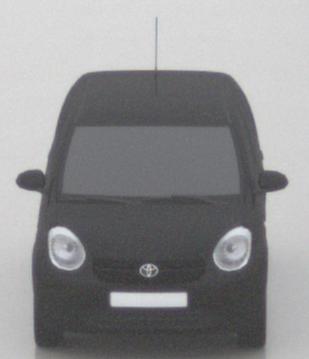
Make: Toyota
Model: Passo
Detailed model: Toyota Passo X Yururi
Model produced from: 2010
Model produced until: 2016
Doors: 5
Color: black
Road condition: wet road
Daytime: midday
Contrast: low contrast